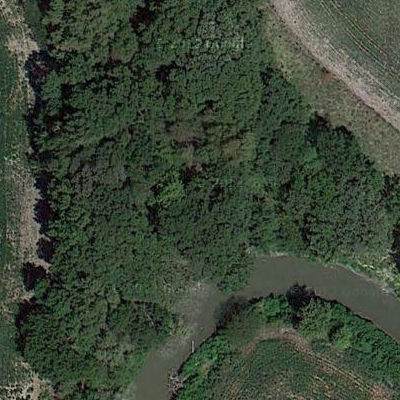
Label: Forest